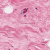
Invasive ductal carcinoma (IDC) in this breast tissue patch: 0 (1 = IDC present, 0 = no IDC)